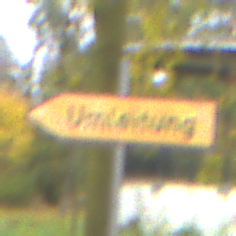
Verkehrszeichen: UmleitungswegweiserLinksweisend
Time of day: Midday
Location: Outdoor (Nature)
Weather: Overcast
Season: Autumn
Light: Natural